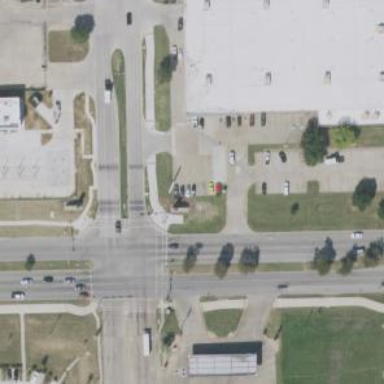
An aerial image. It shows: Marked footway crossing with lines.